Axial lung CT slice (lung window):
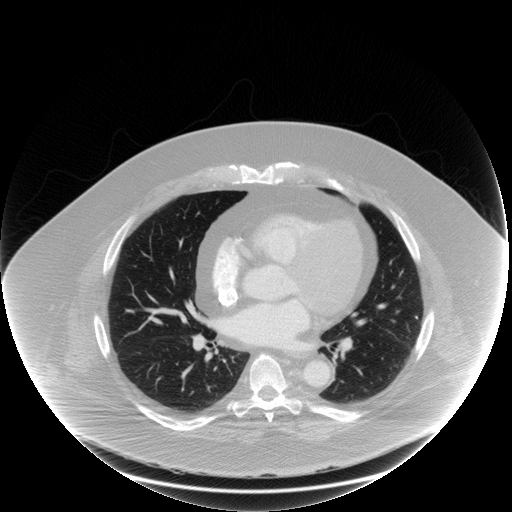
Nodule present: no